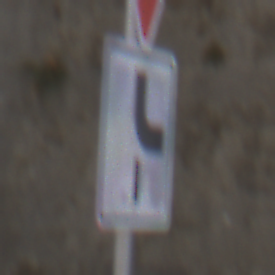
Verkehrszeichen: VerlaufVorfahrtsstrasse10
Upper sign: VorfahrtGewaehren
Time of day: MorningAfternoon
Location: Outdoor (Suburban)
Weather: PartlyCloudy
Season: NotSpecified
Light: Natural